Question: I'm trying to create something like the "Big Wheel" off of the price is right. Kinda like this:

I've got the left oval, the right arc and the top and bottom posts done. Where I am lost at is how to create the inner lines without resorting to a bunch of complicated math. I figure that if I can get the points on my shapes somehow I can fairly easily make my lines this way. However, I am not finding anything in the Android SDK that gives me this.
Is there any way to get the points of drawn objects in Android? If not, is there a simpler solution that I'm not seeing?
Thanks in advance!
With the post below I took a whack at the math and I can't seem to get it to work :(
This is what I have so far:
'''
float a = (leftOval.bottom - leftOval.top) / 2;
float b = (leftOval.right - leftOval.left) / 2;
float x1 = (float) getXForOval(a, b, top + 50);
float y1 = top + 50;
float x2 = x1 + 50;
float y2 = y1;
Log.d("coords", "compute: " + getXForOval(a, b, top + 50) + "");
Log.d("coords", "leftOval.top: " + leftOval.top + "");
Log.d("coords", "leftOval.bottom: " + leftOval.bottom + "");
Log.d("coords", "leftOval.right: " + leftOval.right + "");
Log.d("coords", "leftOval.left: " + leftOval.left + "");
Log.d("coords", "a: " + a + "");
Log.d("coords", "b: " + b + "");
Log.d("coords", "x1: " + x1 + "");
Log.d("coords", "y1: " + y1 + "");
Log.d("coords", "x2: " + x2 + "");
Log.d("coords", "y2: " + y2 + "");
canvas.drawLine(x1, y1, x2, y2, paint);
private double getXForOval(float a, float b, float y) {
// sqrt ( a^2 * (1 - y^2 / b^2) )
// @formatter:off
return Math.sqrt(
Math.abs(
Math.pow(a, 2) * ( 1 -
( Math.pow(y, 2) / Math.pow(b, 2) )
)
)
);
// @formatter:on
}
'''
But the X value is coming out way large. What am I doing wrong?
'''
08-27 18:16:56.574: DEBUG/coords(2785): compute: <PHONE>682
08-27 18:16:56.584: DEBUG/coords(2785): leftOval.top: 180.0
08-27 18:16:56.584: DEBUG/coords(2785): leftOval.bottom: 780.0
08-27 18:16:56.584: DEBUG/coords(2785): leftOval.right: 185.0
08-27 18:16:56.584: DEBUG/coords(2785): leftOval.left: 135.0
08-27 18:16:56.584: DEBUG/coords(2785): a: 300.0
08-27 18:16:56.584: DEBUG/coords(2785): b: 25.0
08-27 18:16:56.584: DEBUG/coords(2785): x1: 2743.6472
08-27 18:16:56.584: DEBUG/coords(2785): y1: 230.0
08-27 18:16:56.584: DEBUG/coords(2785): x2: 2793.6472
08-27 18:16:56.584: DEBUG/coords(2785): y2: 230.0
'''
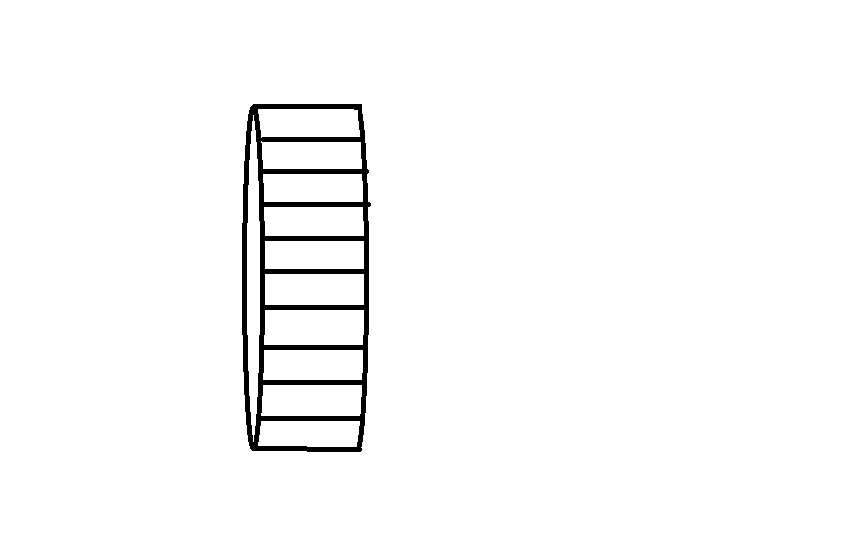
Answer: The math isn't terribly complex. The formula for an ellipse is x^2 / a^2 + y^2 / b^2 = 1 where a and b are the lengths of the major and minor axes, which are constant. You need to find x for a given y which is sqrt ( a^2 * (1 - y^2 / b^2) ) . This will get you the x,y offset from the center of the left oval and the length of the line is constant. Use the sine function to animate your y values and it should look good.
Sorry about that, my comment about a and b should have mentioned that you had them reversed. Also, you have to use the y coordinate relative to the center of the oval.
Multiplying a number by itself is faster than using Math.pow when you are squaring it.
'''
// a should be half the width
float a = (leftOval.right - leftOval.left) / 2;
// and b half the height
float b = (leftOval.bottom - leftOval.top) / 2;
float yCenter = (leftOval.top + leftOval.bottom) / 2;
float xCenter = (leftOval.right + leftOval.left) / 2;
float x1 = (float) getXForOval(a, b, top + 150, xCenter, yCenter);
float y1 = top + 150;
float x2 = x1 + 50;
float y2 = y1;
Log.d("coords",
"compute: " + getXForOval(a, b, top + 50, xCenter, yCenter)
+ "");
Log.d("coords", "leftOval.top: " + leftOval.top + "");
Log.d("coords", "leftOval.bottom: " + leftOval.bottom + "");
Log.d("coords", "leftOval.right: " + leftOval.right + "");
Log.d("coords", "leftOval.left: " + leftOval.left + "");
Log.d("coords", "a: " + a + "");
Log.d("coords", "b: " + b + "");
Log.d("coords", "x1: " + x1 + "");
Log.d("coords", "y1: " + y1 + "");
Log.d("coords", "x2: " + x2 + "");
Log.d("coords", "y2: " + y2 + "");
canvas.drawLine(x1, y1, x2, y2, paint);
}
}
private double getXForOval(float a, float b, float y, float xCenter,
float yCenter) {
// sqrt ( a^2 * (1 - y^2 / b^2) )
// calculation based on values relative to the center
float yOffset = y - yCenter;
// @formatter:off
return Math.sqrt(
Math.abs(
a * a * ( 1 -
( (yOffset * yOffset) / (b * b) )
)
)
) + xCenter;
// @formatter:on
}
'''